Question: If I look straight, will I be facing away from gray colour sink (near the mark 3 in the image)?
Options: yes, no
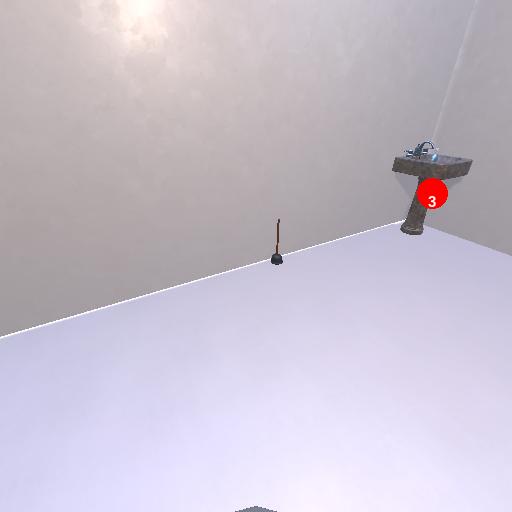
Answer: yes